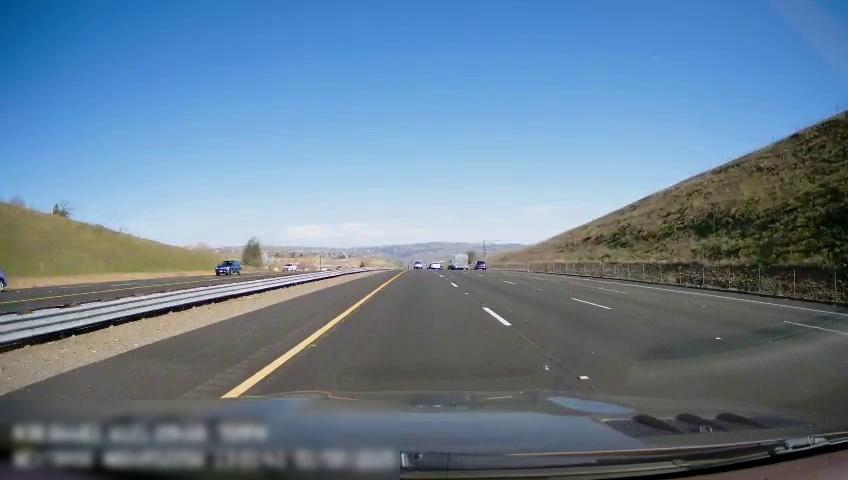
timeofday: Day
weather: Sunny
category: Drivable Space
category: Drivable Space
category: Vehicles | Car
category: Vehicles | SUV
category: Vehicles | Car
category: Vehicles | Car
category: Vehicles | Other LV
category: Vehicles | Car
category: Lanes | Current Lane
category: Lanes | Current Lane
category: Lanes | Alternate Lane
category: Lanes | Alternate Lane
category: Lanes | Alternate Lane
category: Lanes | Opposite Lane
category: Lanes | Opposite Lane
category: Lanes | Opposite Lane